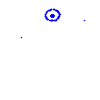
Particle: proton